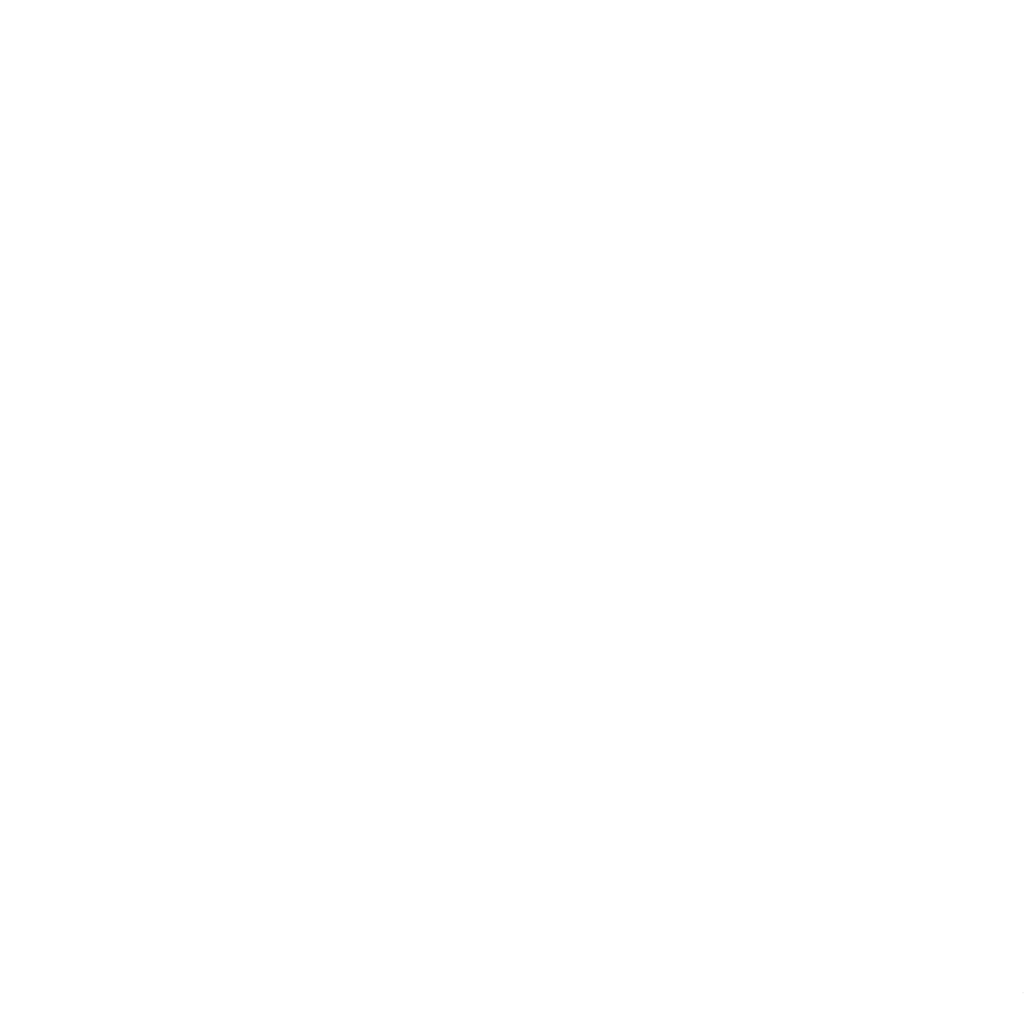
Texture map type: Opacity